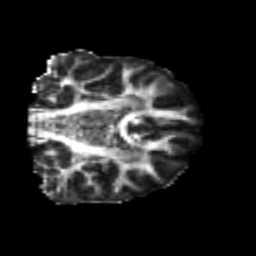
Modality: FA
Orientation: coronal
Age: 25
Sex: female
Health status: healthy
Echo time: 0.074 s